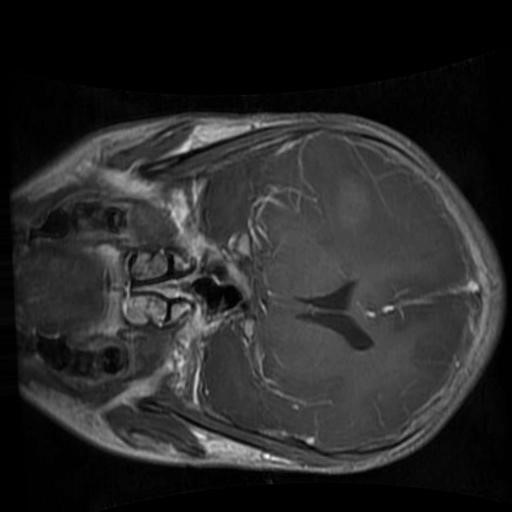
Label: brain_glioma